Question: I'm using Selenium with Python. I'm getting a message in widows Python, when the button is clicked:
> Not responding in widows Python

I have the following script:
####file:qu
'''
from PyQt4 import QtCore, QtGui
try:
_fromUtf8 = QtCore.QString.fromUtf8
except AttributeError:
def _fromUtf8(s):
return s
#####
try:
_encoding = QtGui.QApplication.UnicodeUTF8
def _translate(context, text, disambig):
return QtGui.QApplication.translate(context, text, disambig, _encoding)
except AttributeError:
def _translate(context, text, disambig):
return QtGui.QApplication.translate(context, text, disambig)
class Ui_MainWindow(object):
def setupUi(self, MainWindow):
MainWindow.setObjectName(_fromUtf8("MainWindow"))
MainWindow.resize(800, 600)
self.centralwidget = QtGui.QWidget(MainWindow)
self.centralwidget.setObjectName(_fromUtf8("centralwidget"))
self.pushButton = QtGui.QPushButton(self.centralwidget)
self.pushButton.setGeometry(QtCore.QRect(340, 110, 75, 23))
self.pushButton.setObjectName(_fromUtf8("pushButton"))
self.pushButton_2 = QtGui.QPushButton(self.centralwidget)
self.pushButton_2.setGeometry(QtCore.QRect(324, 200, 111, 23))
self.pushButton_2.setObjectName(_fromUtf8("pushButton_2"))
self.lineEdit = QtGui.QLineEdit(self.centralwidget)
self.lineEdit.setGeometry(QtCore.QRect(390, 240, 151, 20))
self.lineEdit.setObjectName(_fromUtf8("lineEdit"))
MainWindow.setCentralWidget(self.centralwidget)
self.menubar = QtGui.QMenuBar(MainWindow)
self.menubar.setGeometry(QtCore.QRect(0, 0, 800, 21))
self.menubar.setObjectName(_fromUtf8("menubar"))
MainWindow.setMenuBar(self.menubar)
self.statusbar = QtGui.QStatusBar(MainWindow)
self.statusbar.setObjectName(_fromUtf8("statusbar"))
MainWindow.setStatusBar(self.statusbar)
self.retranslateUi(MainWindow)
QtCore.QMetaObject.connectSlotsByName(MainWindow)
QtCore.QObject.connect(self.pushButton,QtCore.SIGNAL(_fromUtf8("clicked()")), self.log)
QtCore.QObject.connect(self.pushButton_2, QtCore.SIGNAL(_fromUtf8("clicked()")), self.log2)
def retranslateUi(self, MainWindow):
MainWindow.setWindowTitle(_translate("MainWindow", "MainWindow", None))
self.pushButton.setText(_translate("MainWindow", "PushButton", None))
self.pushButton_2.setText(_translate("MainWindow", "PushButton_2", None))
def log(self):############################
from qf import functon
n=functon()
n.log1()
def log2(self):
from qf import functon
n=functon()
n.log3()
'''
###file:qm
'''
# -*- coding: utf-8 -*-
from PyQt4 import QtGui
from PyQt4.QtGui import QApplication
from PyQt4 import QtCore, QtGui
import sys
from qu import Ui_MainWindow
class MainWindow(QtGui.QMainWindow,Ui_MainWindow):
def __init__(self, parent=None):
QtGui.QWidget.__init__(self, parent)
self.ui = Ui_MainWindow()
self.ui.setupUi(self)
if __name__ == "__main__":
app = QtGui.QApplication(sys.argv)
myapp = MainWindow()
myapp.show()
sys.exit(app.exec_())
'''
file:qf
'''
from selenium import webdriver
from PyQt4 import QtCore, QtGui
import sys
from qu import Ui_MainWindow
class functon ():
def __init__(self, parent=None):
self.parent=parent
def log1(self):
browser =webdriver.Firefox()
browser.get( "http://google.com" )
def log3(self):
text =unicode(self.lineEdit.text())
print text
'''
<URL>
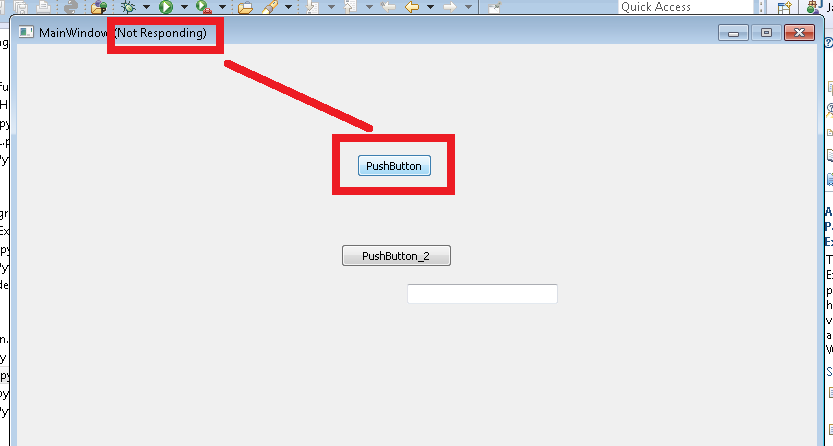
Answer: Actually, You main GUI is not frozen at all but only for the time 'log' gets executed and returns control to the main GUI, as you are not implementing any sort of threading mechanism in your application.
So as a solution, you need to 'log' method to not block your main GUI, using 'threading' module, the following is a generic way, you need to read more about <URL>:
1 - 'import threading' in your 'qu.py' file
2 - Define this method in 'qu.py' as well:
'''
def launch_Selenium_Thread(self):
t = threading.Thread(target=self.log)
t.start()
'''
3 - Change the 'connect' method of 'pushButton' to:
'''
QtCore.QObject.connect(self.pushButton,QtCore.SIGNAL(_fromUtf8("clicked()")), self.launch_Selenium_Thread)
'''
4 -Add in 'qf.py' 'log3' method, 'txt' parameter:
'''
def log3(self, txt):
text =unicode(txt)
print text
'''
5 - Finally fix in 'qu.py' 'log2' method:
'''
def log2(self):
from qf import functon
n=functon()
txt = self.lineEdit.text()
n.log3(txt)
'''